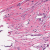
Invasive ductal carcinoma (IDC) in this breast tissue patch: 0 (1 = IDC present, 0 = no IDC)